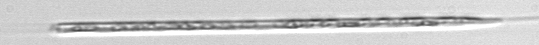
Label: Rhizosolenia